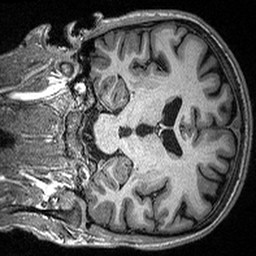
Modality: T1w
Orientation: coronal
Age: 20
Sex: male